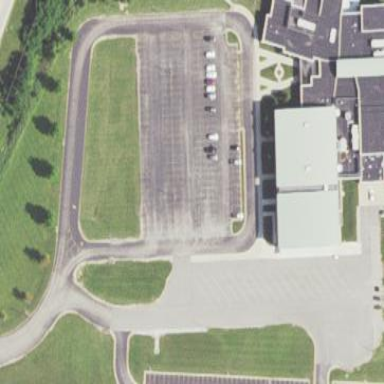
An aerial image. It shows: Parking area.